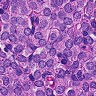
Metastatic tissue present: yes